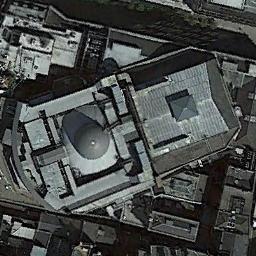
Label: church